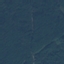
Land use / land cover class: Forest